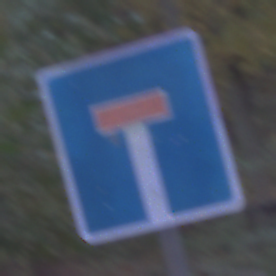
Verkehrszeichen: Sackgasse
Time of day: Night
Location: Outdoor (Suburban)
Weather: PartlyCloudy
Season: NotSpecified
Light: Artificial